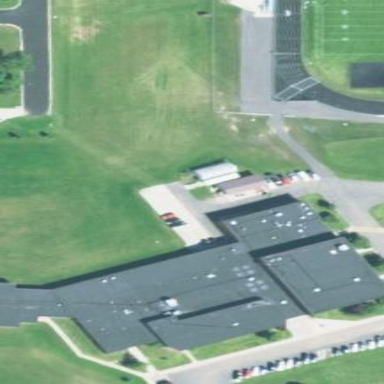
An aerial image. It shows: School building.